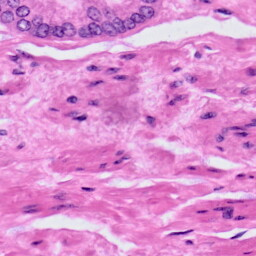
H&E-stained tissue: Prostate